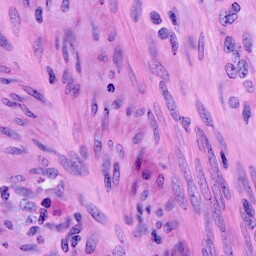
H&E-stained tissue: Cervix